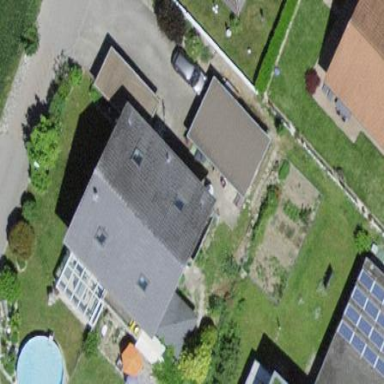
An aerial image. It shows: Terrace building with gabled roof.